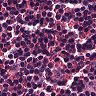
Metastatic tissue present: no